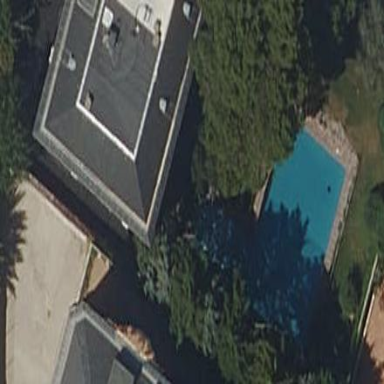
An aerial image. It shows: Swimming pool located in leisure land.